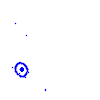
Particle: electron